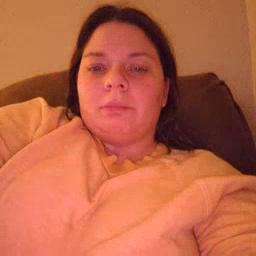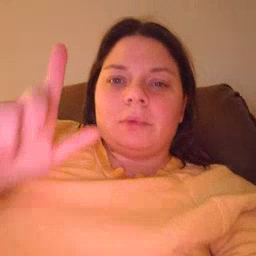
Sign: later